Question: I have a board which is 6x6 see picture below. The black thing is a ball. The red block is where the ball needs to go. So my question is how do I find the shortest way to the red block.
The ball can only be moved up, down, right and left. There are also obstacles. I have been thinking a lot but have no clue or idea on how the algorithm to find the shortest way should be. I need some advise on how I can solve the problem.

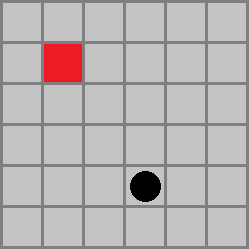
Answer: If there are any obstacles, use breadth-first-search algorithm.
If there aren't, the task is even easier. Just get to the right column and then continue to the right row.